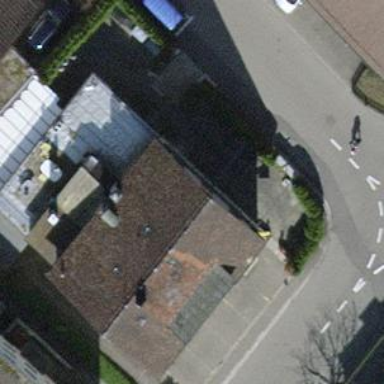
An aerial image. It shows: Restaurant.